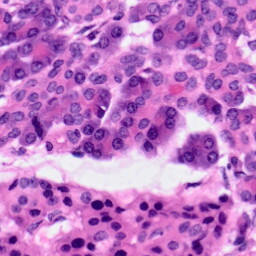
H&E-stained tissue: Pancreatic